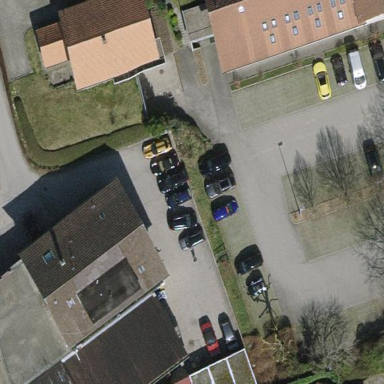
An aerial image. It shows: Parking area.